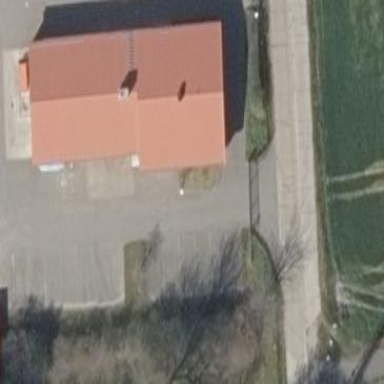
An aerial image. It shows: Industrial building.